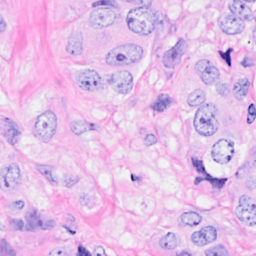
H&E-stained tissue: Breast